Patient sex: M
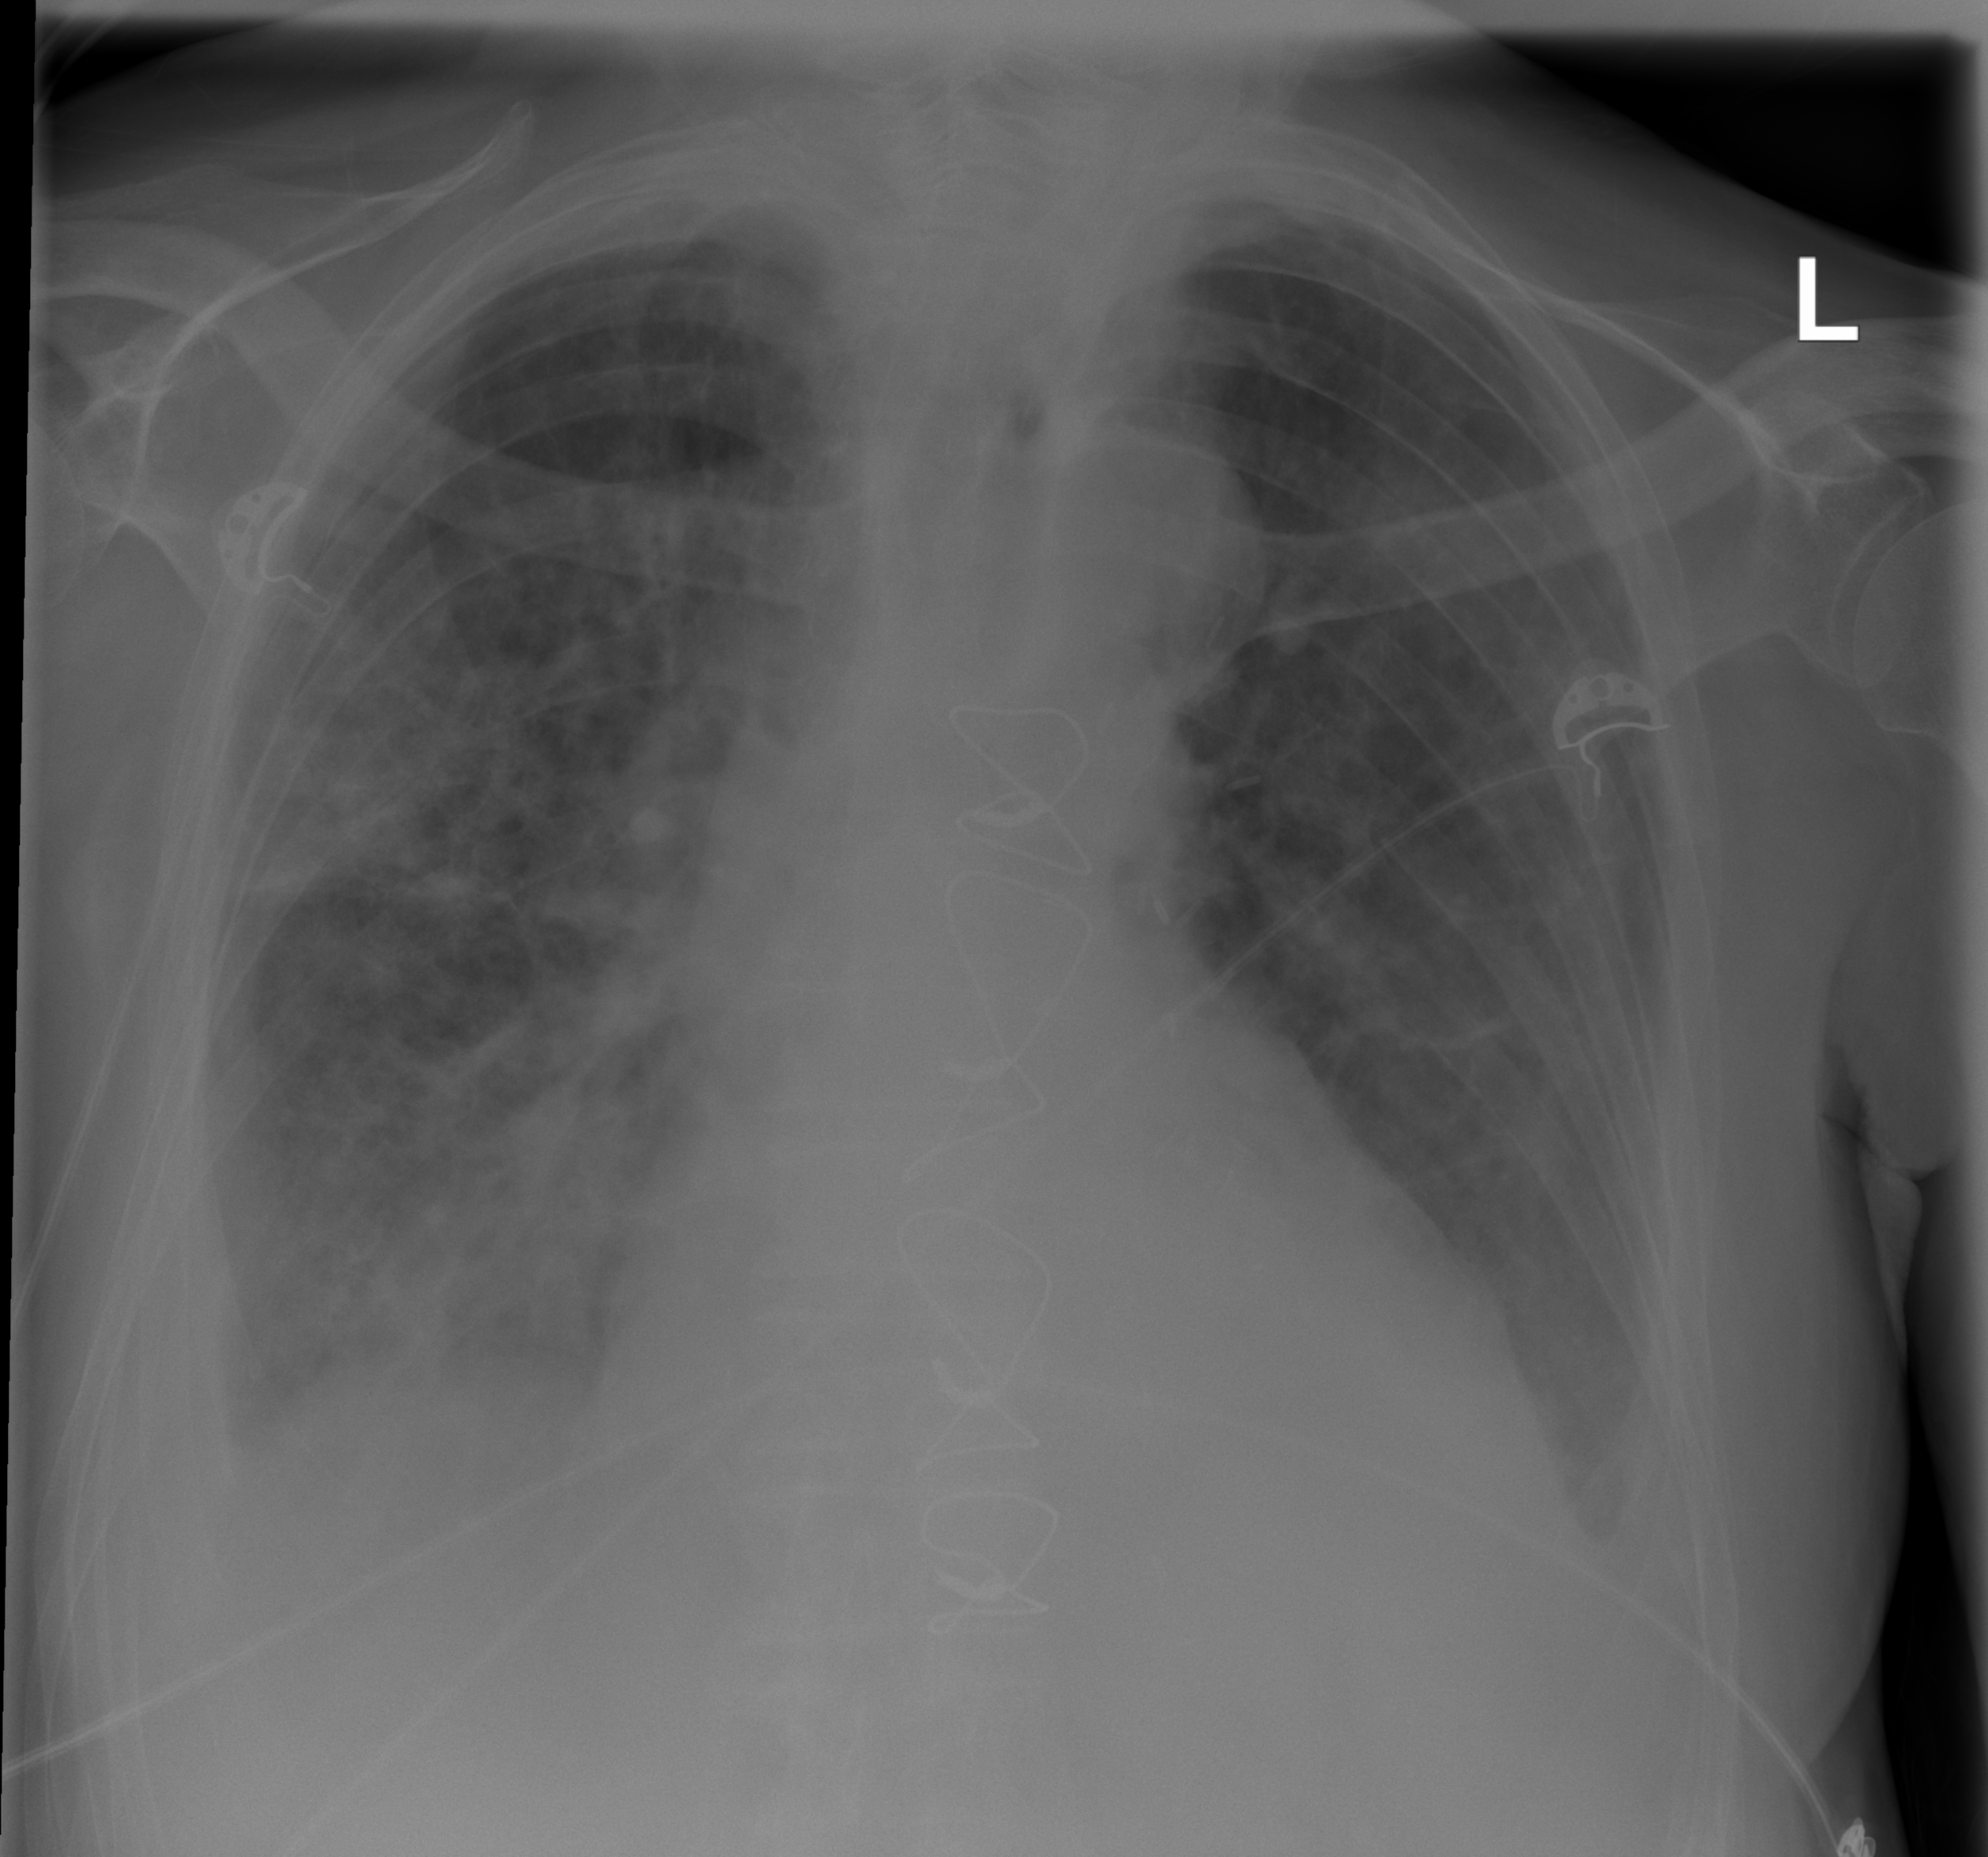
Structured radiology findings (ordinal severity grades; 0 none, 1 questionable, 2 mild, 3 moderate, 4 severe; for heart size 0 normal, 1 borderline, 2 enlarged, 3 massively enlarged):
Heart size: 2
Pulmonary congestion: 2
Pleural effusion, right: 2
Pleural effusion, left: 2
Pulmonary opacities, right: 3
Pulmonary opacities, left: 2
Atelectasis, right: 2
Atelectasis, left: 2